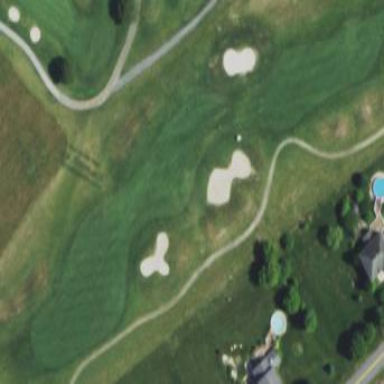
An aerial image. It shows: Grassy area designated as golf fairway.